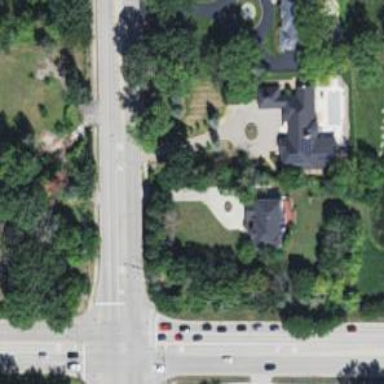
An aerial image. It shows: Turning loop on the road.